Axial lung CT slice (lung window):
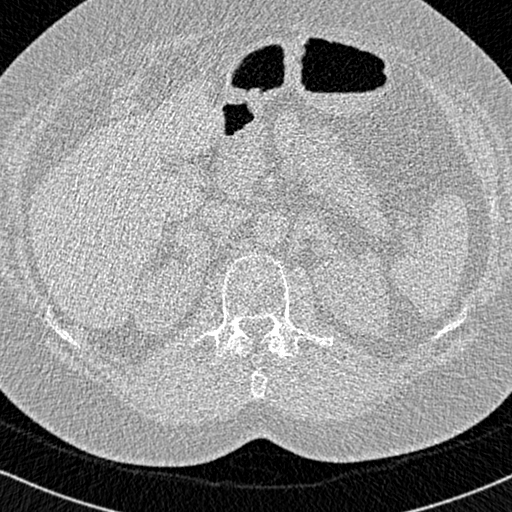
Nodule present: no